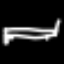
Label: bed